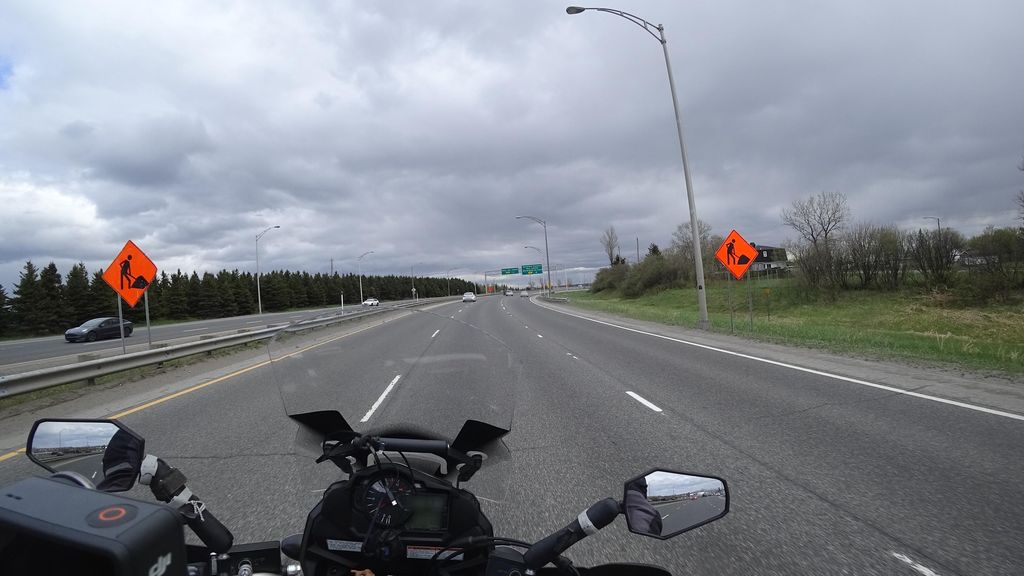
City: quebec_city